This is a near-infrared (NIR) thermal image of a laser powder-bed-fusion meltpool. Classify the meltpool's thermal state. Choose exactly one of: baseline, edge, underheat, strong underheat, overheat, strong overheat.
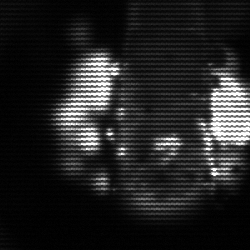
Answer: strong underheat